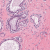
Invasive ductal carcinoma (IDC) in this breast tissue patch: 0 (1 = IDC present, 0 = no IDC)